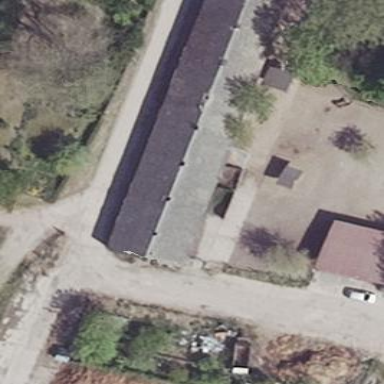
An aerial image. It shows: Farm auxiliary building.